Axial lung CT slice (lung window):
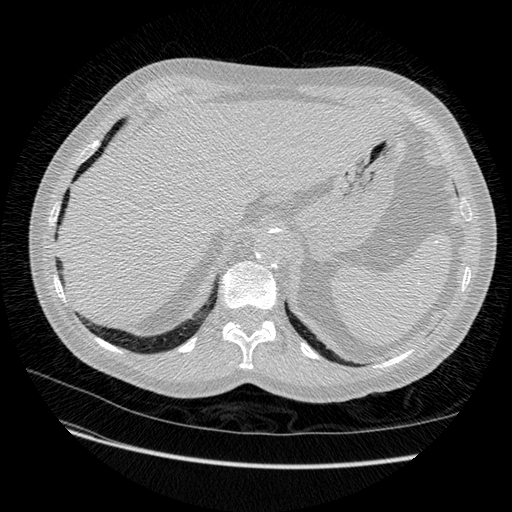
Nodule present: no